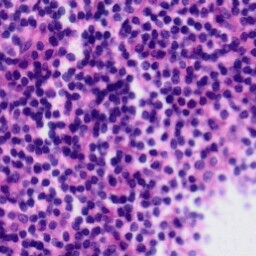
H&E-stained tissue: Tonsil